Field crop: tomato
Growth stage: 2
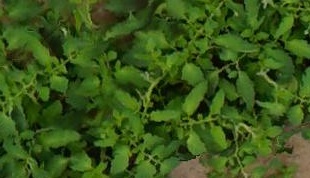
Species: tomato